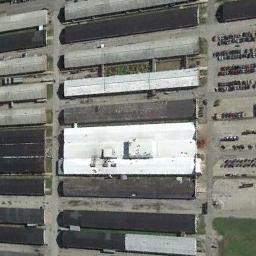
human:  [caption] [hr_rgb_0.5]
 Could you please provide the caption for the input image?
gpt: The industrial area has some neatly arranged workshops of different colors some and industrial equipment .

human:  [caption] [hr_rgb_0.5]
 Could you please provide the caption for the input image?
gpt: There are houses in the industrial area in different colors .

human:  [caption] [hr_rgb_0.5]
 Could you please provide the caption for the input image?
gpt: In an industrial area there are factories and roads, There are parking lots, And items are parked .

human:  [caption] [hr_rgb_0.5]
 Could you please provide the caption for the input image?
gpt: Many houses of different shapes are in the industrial area .

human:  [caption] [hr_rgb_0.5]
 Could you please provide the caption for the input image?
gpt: There are some black buildings and gray buildings and white buildings on the industrial area .